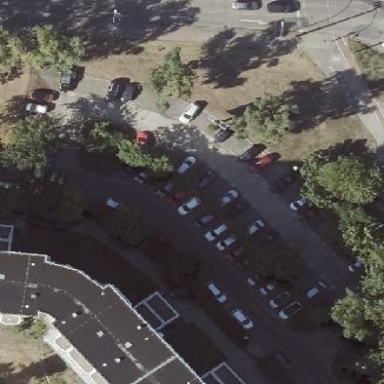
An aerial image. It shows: Street-side parking area with concrete surface.